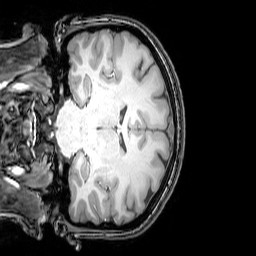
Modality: T1w
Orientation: coronal
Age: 26
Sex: female
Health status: healthy
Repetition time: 0.081 s
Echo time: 0.037 s